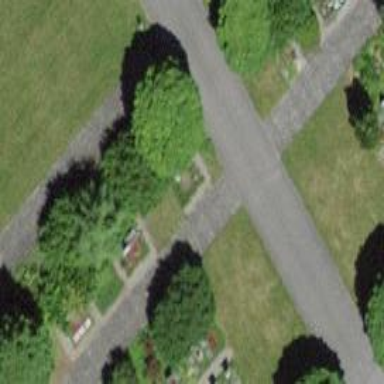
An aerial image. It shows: Footway made of paving stones.